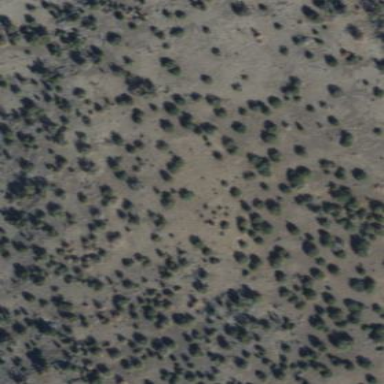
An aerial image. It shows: Area covered in scrub vegetation.